Field crop: maize
Growth stage: 2
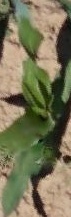
Species: maize